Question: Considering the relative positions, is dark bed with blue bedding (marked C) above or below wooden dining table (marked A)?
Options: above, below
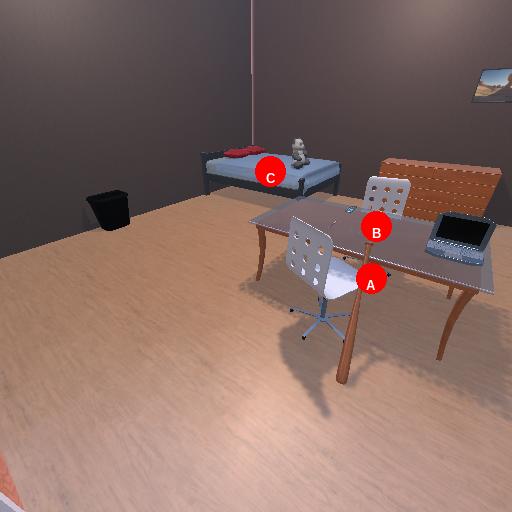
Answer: above